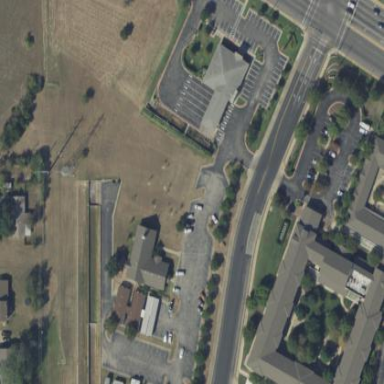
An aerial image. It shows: Parking area.